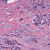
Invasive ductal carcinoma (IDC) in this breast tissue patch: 1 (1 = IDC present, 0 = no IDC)